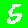
Digit: 5